Question: I would like to know, how I can a put a text center on a image, here is the sample image,

I tried the below code, but its not working fine,
'''
<LinearLayout
android:layout_width="100dip"
android:layout_height="fill_parent"
android:layout_marginRight="5dip"
android:gravity="center"
android:orientation="vertical" >
<TableLayout
android:layout_width="fill_parent"
android:layout_height="wrap_content">
<TableRow
android:layout_width="fill_parent"
android:layout_height="wrap_content">
<TextView
android:id="@+id/points"
android:layout_width="wrap_content"
android:layout_height="match_parent"
android:gravity="center_vertical"
android:text="+2"
android:textColor="#fff"
android:textSize="16sp" />
<ImageView
android:id="@+id/btbt"
android:layout_width="wrap_content"
android:layout_height="wrap_content"
android:src="@drawable/btbt" />
</TableRow>
</TableLayout>
</LinearLayout>
'''
Please let me know a good solution.
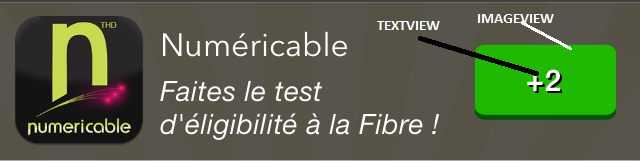
Answer: You could try creating a textview with a background image. Something like:
'''
<TextView
android:id="@+id/textview1"
xmlns:android="http://schemas.android.com/apk/res/android"
android:gravity="center"
android:textColor="#000000"
android:textStyle="bold"
android:text="Random Text"
android:background="@drawable/image"
android:layout_width="wrap_content"
android:layout_height="wrap_content"/>
'''